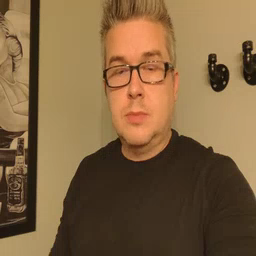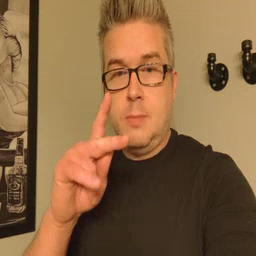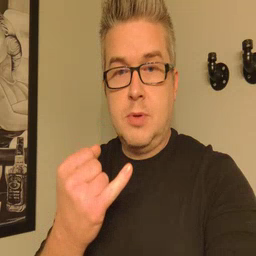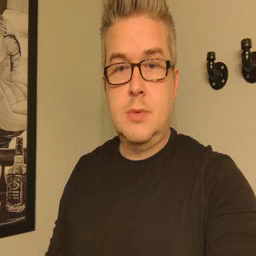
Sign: pajamas